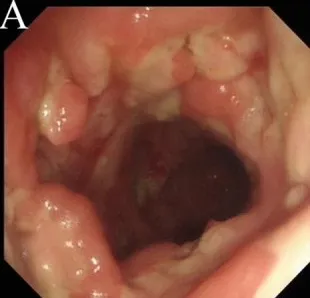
Colonoscopy. There are multiple irregular ulcers in the colon. (A) Ascending colon.
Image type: endoscopy (gi_endoscopy)